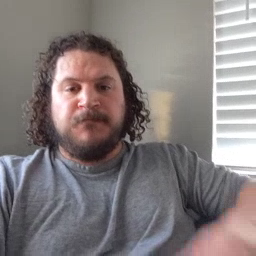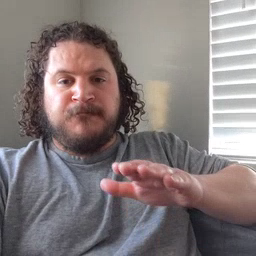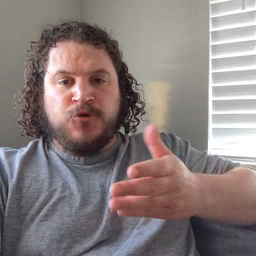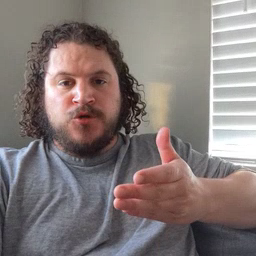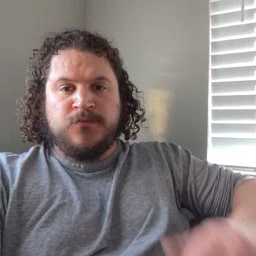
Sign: book